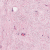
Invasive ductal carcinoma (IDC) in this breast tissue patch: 0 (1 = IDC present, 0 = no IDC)